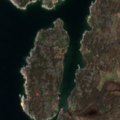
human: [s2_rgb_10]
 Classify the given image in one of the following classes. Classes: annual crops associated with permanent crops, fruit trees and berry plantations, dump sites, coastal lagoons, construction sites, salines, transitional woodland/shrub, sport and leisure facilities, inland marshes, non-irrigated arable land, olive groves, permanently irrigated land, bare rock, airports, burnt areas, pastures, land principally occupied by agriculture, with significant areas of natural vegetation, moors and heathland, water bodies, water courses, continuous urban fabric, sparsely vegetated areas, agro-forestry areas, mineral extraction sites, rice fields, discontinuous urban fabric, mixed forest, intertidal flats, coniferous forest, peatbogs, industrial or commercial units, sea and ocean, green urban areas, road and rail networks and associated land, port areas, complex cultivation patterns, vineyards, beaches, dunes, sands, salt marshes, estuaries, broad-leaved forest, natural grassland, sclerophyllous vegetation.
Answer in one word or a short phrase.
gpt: broad-leaved forest, bare rock, sea and ocean